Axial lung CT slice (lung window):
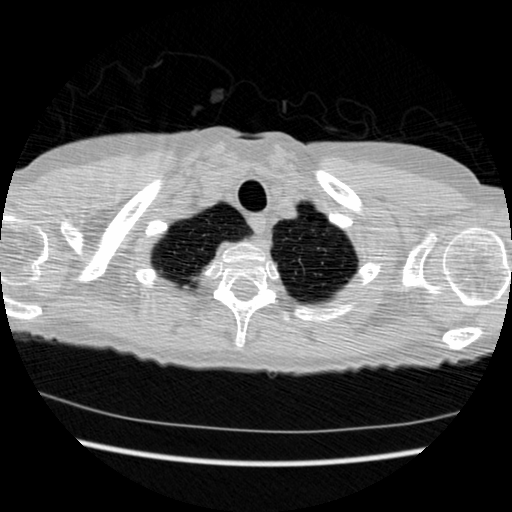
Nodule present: no